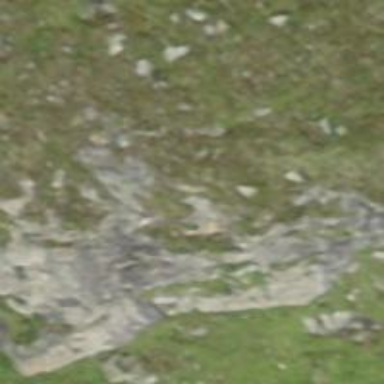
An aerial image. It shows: Cliff in nature.